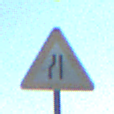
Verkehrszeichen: EinseitigVerengteFahrbahnLinks
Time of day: MorningAfternoon
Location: Outdoor (Nature)
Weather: PartlyCloudy
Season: NotSpecified
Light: Natural